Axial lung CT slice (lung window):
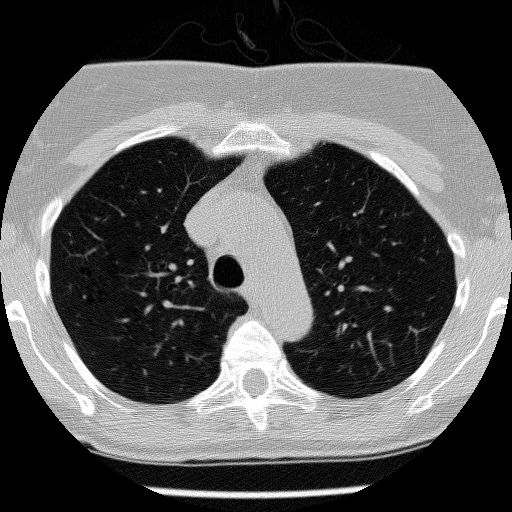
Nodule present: no